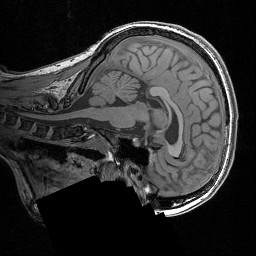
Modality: T1w
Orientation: sagittal
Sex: female
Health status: ill
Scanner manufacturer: siemens
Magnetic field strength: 3 T
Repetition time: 1.57 s
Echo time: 0.00342 s